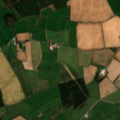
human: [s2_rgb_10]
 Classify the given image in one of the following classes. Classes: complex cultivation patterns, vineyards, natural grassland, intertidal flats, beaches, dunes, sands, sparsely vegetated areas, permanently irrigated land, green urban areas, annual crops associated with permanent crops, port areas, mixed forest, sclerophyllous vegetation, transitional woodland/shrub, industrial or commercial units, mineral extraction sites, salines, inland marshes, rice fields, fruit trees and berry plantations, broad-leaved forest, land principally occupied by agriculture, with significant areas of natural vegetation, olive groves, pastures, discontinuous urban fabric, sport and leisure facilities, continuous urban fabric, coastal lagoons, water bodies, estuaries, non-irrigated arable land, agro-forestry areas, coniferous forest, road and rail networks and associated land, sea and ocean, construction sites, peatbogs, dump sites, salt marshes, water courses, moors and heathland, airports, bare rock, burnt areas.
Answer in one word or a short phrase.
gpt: non-irrigated arable land, pastures, coniferous forest